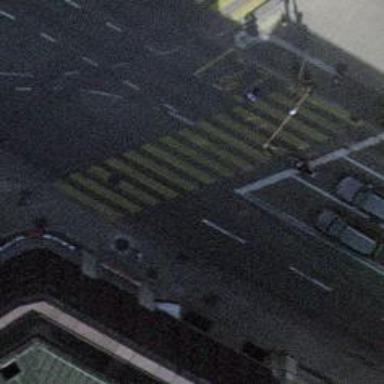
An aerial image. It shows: Crossing with traffic signals.